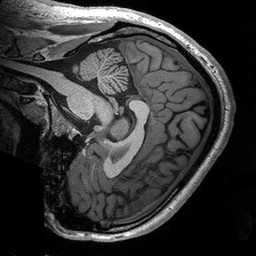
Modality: T1w
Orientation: sagittal
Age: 31
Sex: male
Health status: healthy
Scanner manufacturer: siemens
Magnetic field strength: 3 T
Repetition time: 2.53 s
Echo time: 0.00288 s